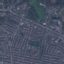
Land use / land cover: Residential